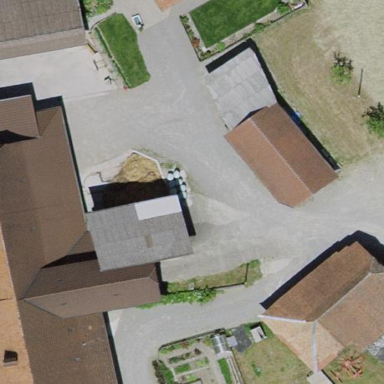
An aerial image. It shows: Farmyard area.